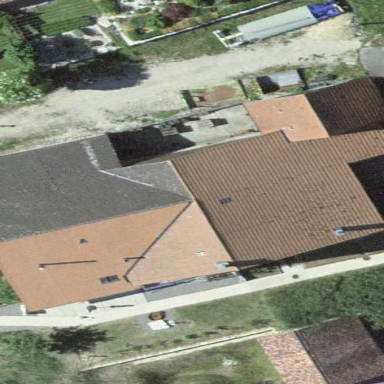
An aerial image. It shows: Farm building.